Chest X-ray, AP view. Patient: 64 years old, sex M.
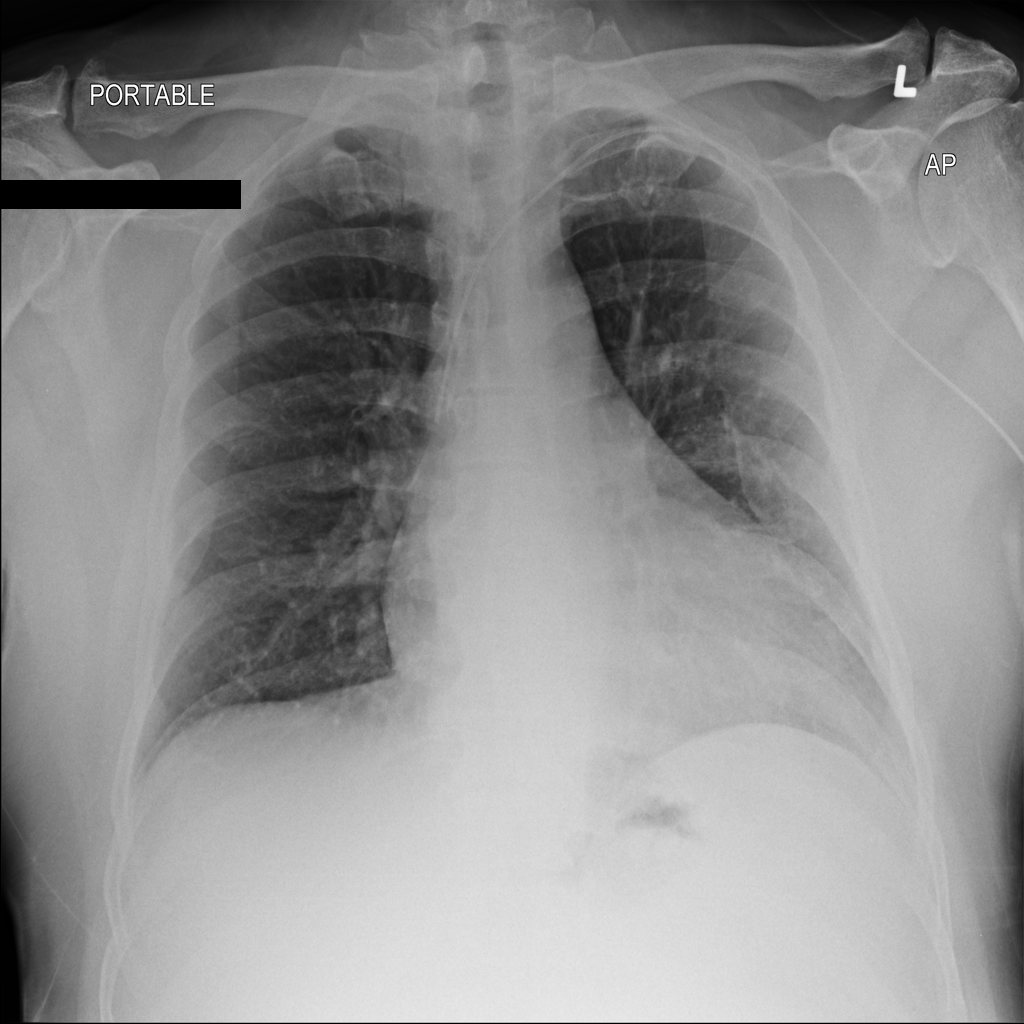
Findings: No Finding